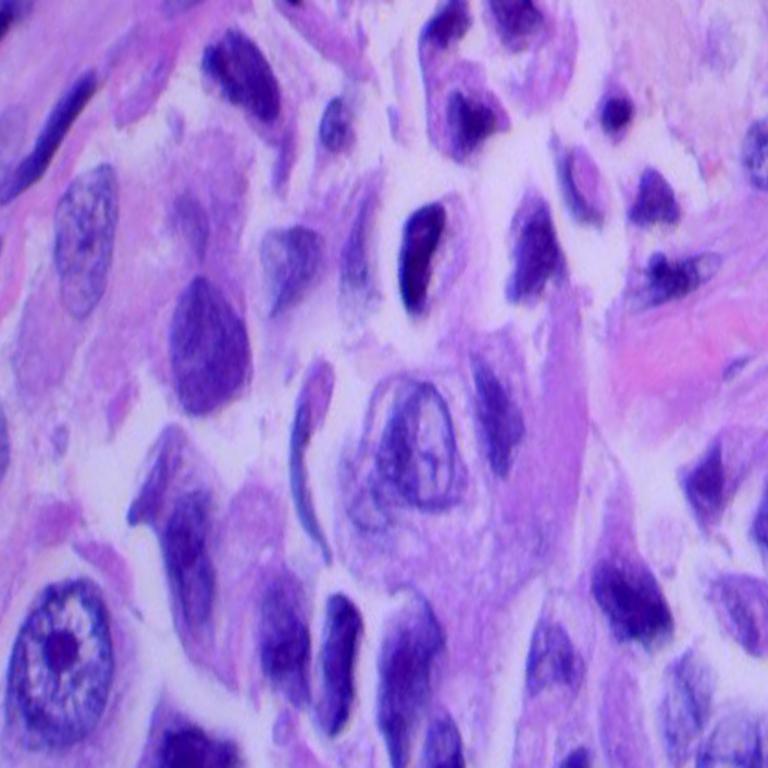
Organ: lung
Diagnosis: adenocarcinomas